Question: I've implemented a toggle after following Apple's <URL>. Currently, it looks like this:

This is the code that produces this UI:
'''
NavigationView {
List {
Toggle(isOn: $showFavoritesOnly) {
Text("Show Favorites only")
}
}
}
'''
Now, I'd like the 'Toggle''s -color to be blue instead of green.
I tried:
'''
Toggle(isOn: $showFavoritesOnly) {
Text("Show Favorites only")
}
.accentColor(.blue)
'''
'''
.foregroundColor(.blue)
'''
'''
.background(Color.blue)
'''
None of these worked and I wasn't able to find any other modifiers, such as 'tintColor'.
How do I change the color of a 'Toggle'?
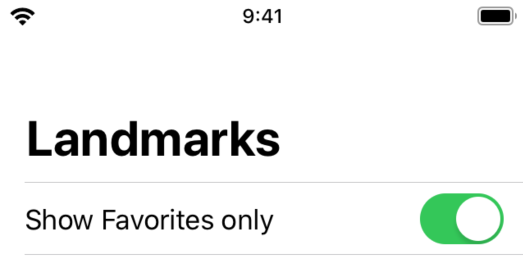
Answer: # SwiftUI 3.0
## Using tint
A new modifier was introduced that can also change the Toggle color:
'''
Toggle(isOn: $isToggleOn) {
Text("Red")
Image(systemName: "paintpalette")
}
.tint(.red)
Toggle(isOn: $isToggleOn) {
Text("Orange")
Image(systemName: "paintpalette")
}
.tint(.orange)
'''
<URL>
# SwiftUI 2.0
## Using SwitchToggleStyle
You can now set a tint color for the on position only in SwiftUI 2.0:
'''
Toggle(isOn: $isToggleOn) {
Text("Red")
Image(systemName: "paintpalette")
}
.toggleStyle(SwitchToggleStyle(tint: Color.red))
Toggle(isOn: $isToggleOn) {
Text("Orange")
Image(systemName: "paintpalette")
}
.toggleStyle(SwitchToggleStyle(tint: Color.orange))
'''
<URL>
# SwiftUI 1.0
## Using ToggleStyle
I created a new ToggleStyle to change the three colors of the Toggle (on color, off color, and the thumb).
'''
struct ColoredToggleStyle: ToggleStyle {
var label = ""
var onColor = Color(UIColor.green)
var offColor = Color(UIColor.systemGray5)
var thumbColor = Color.white
func makeBody(configuration: Self.Configuration) -> some View {
HStack {
Text(label)
Spacer()
Button(action: { configuration.isOn.toggle() } )
{
RoundedRectangle(cornerRadius: 16, style: .circular)
.fill(configuration.isOn ? onColor : offColor)
.frame(width: 50, height: 29)
.overlay(
Circle()
.fill(thumbColor)
.shadow(radius: 1, x: 0, y: 1)
.padding(1.5)
.offset(x: configuration.isOn ? 10 : -10))
.animation(Animation.easeInOut(duration: 0.1))
}
}
.font(.title)
.padding(.horizontal)
}
}
'''
## Examples of Use
'''
Toggle("", isOn: $toggleState)
.toggleStyle(
ColoredToggleStyle(label: "My Colored Toggle",
onColor: .green,
offColor: .red,
thumbColor: Color(UIColor.systemTeal)))
Toggle("", isOn: $toggleState2)
.toggleStyle(
ColoredToggleStyle(label: "My Colored Toggle",
onColor: .purple))
'''
## From the SwiftUI Book
<URL>